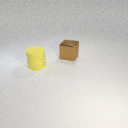
large brown metal cube to the right of large yellow rubber cylinder